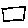
Label: square